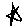
Label: star